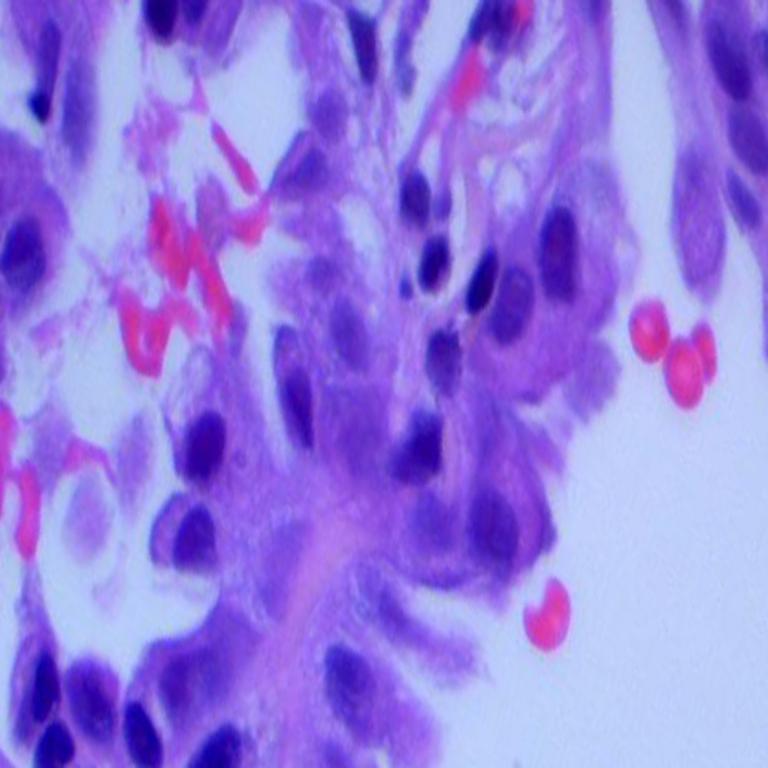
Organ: lung
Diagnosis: adenocarcinomas